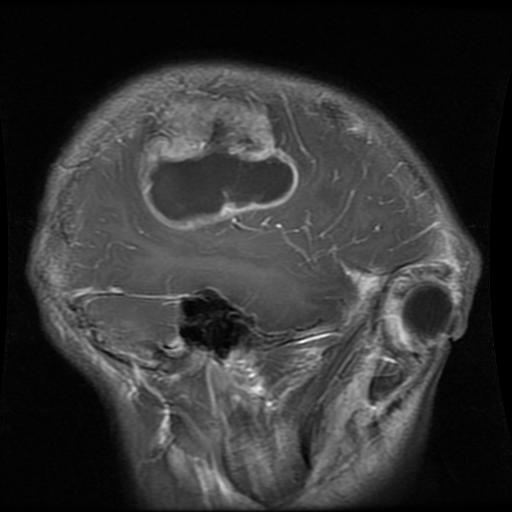
Label: glioma